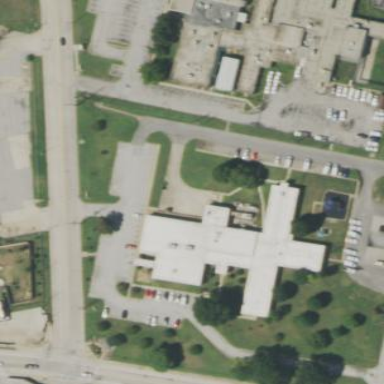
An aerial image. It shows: Government office building.